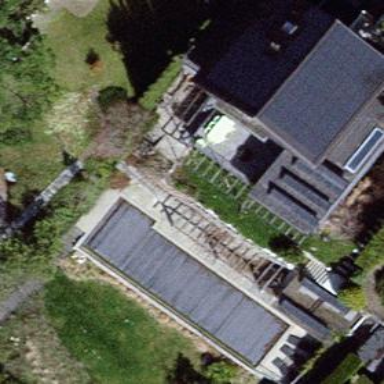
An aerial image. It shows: Swimming pool located in leisure land.